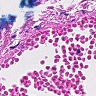
Metastatic tissue present: no